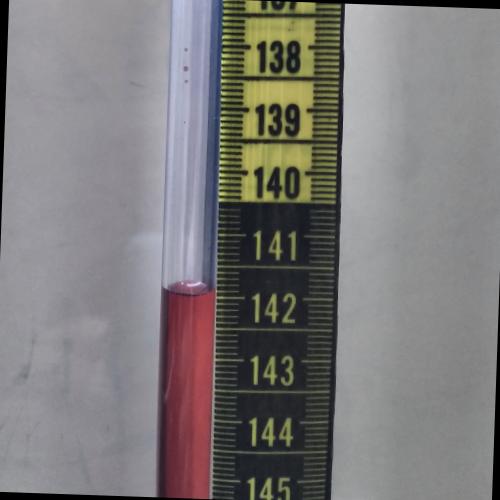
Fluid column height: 141.9 cm